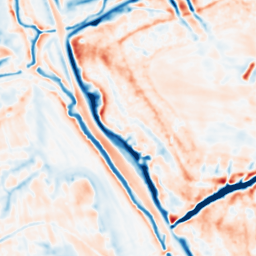
Category: multiscale
Decomposition family: dog_multiscale
Decomposition parameters: sigma_ratio: 1.4
n_scales: 5
base_sigma: 1
Upsampling method: linear_exact
Upsampling parameters: scale: 8
Upsampling scale: 8